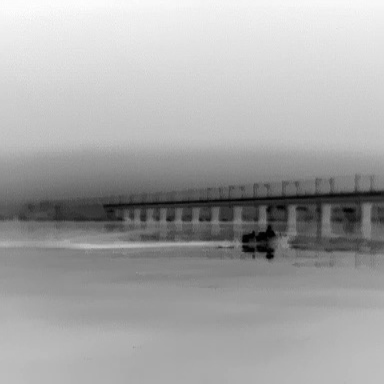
There is a warship in the infrared image.